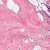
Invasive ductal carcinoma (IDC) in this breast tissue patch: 1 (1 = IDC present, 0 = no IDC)